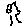
Label: tree